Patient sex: M
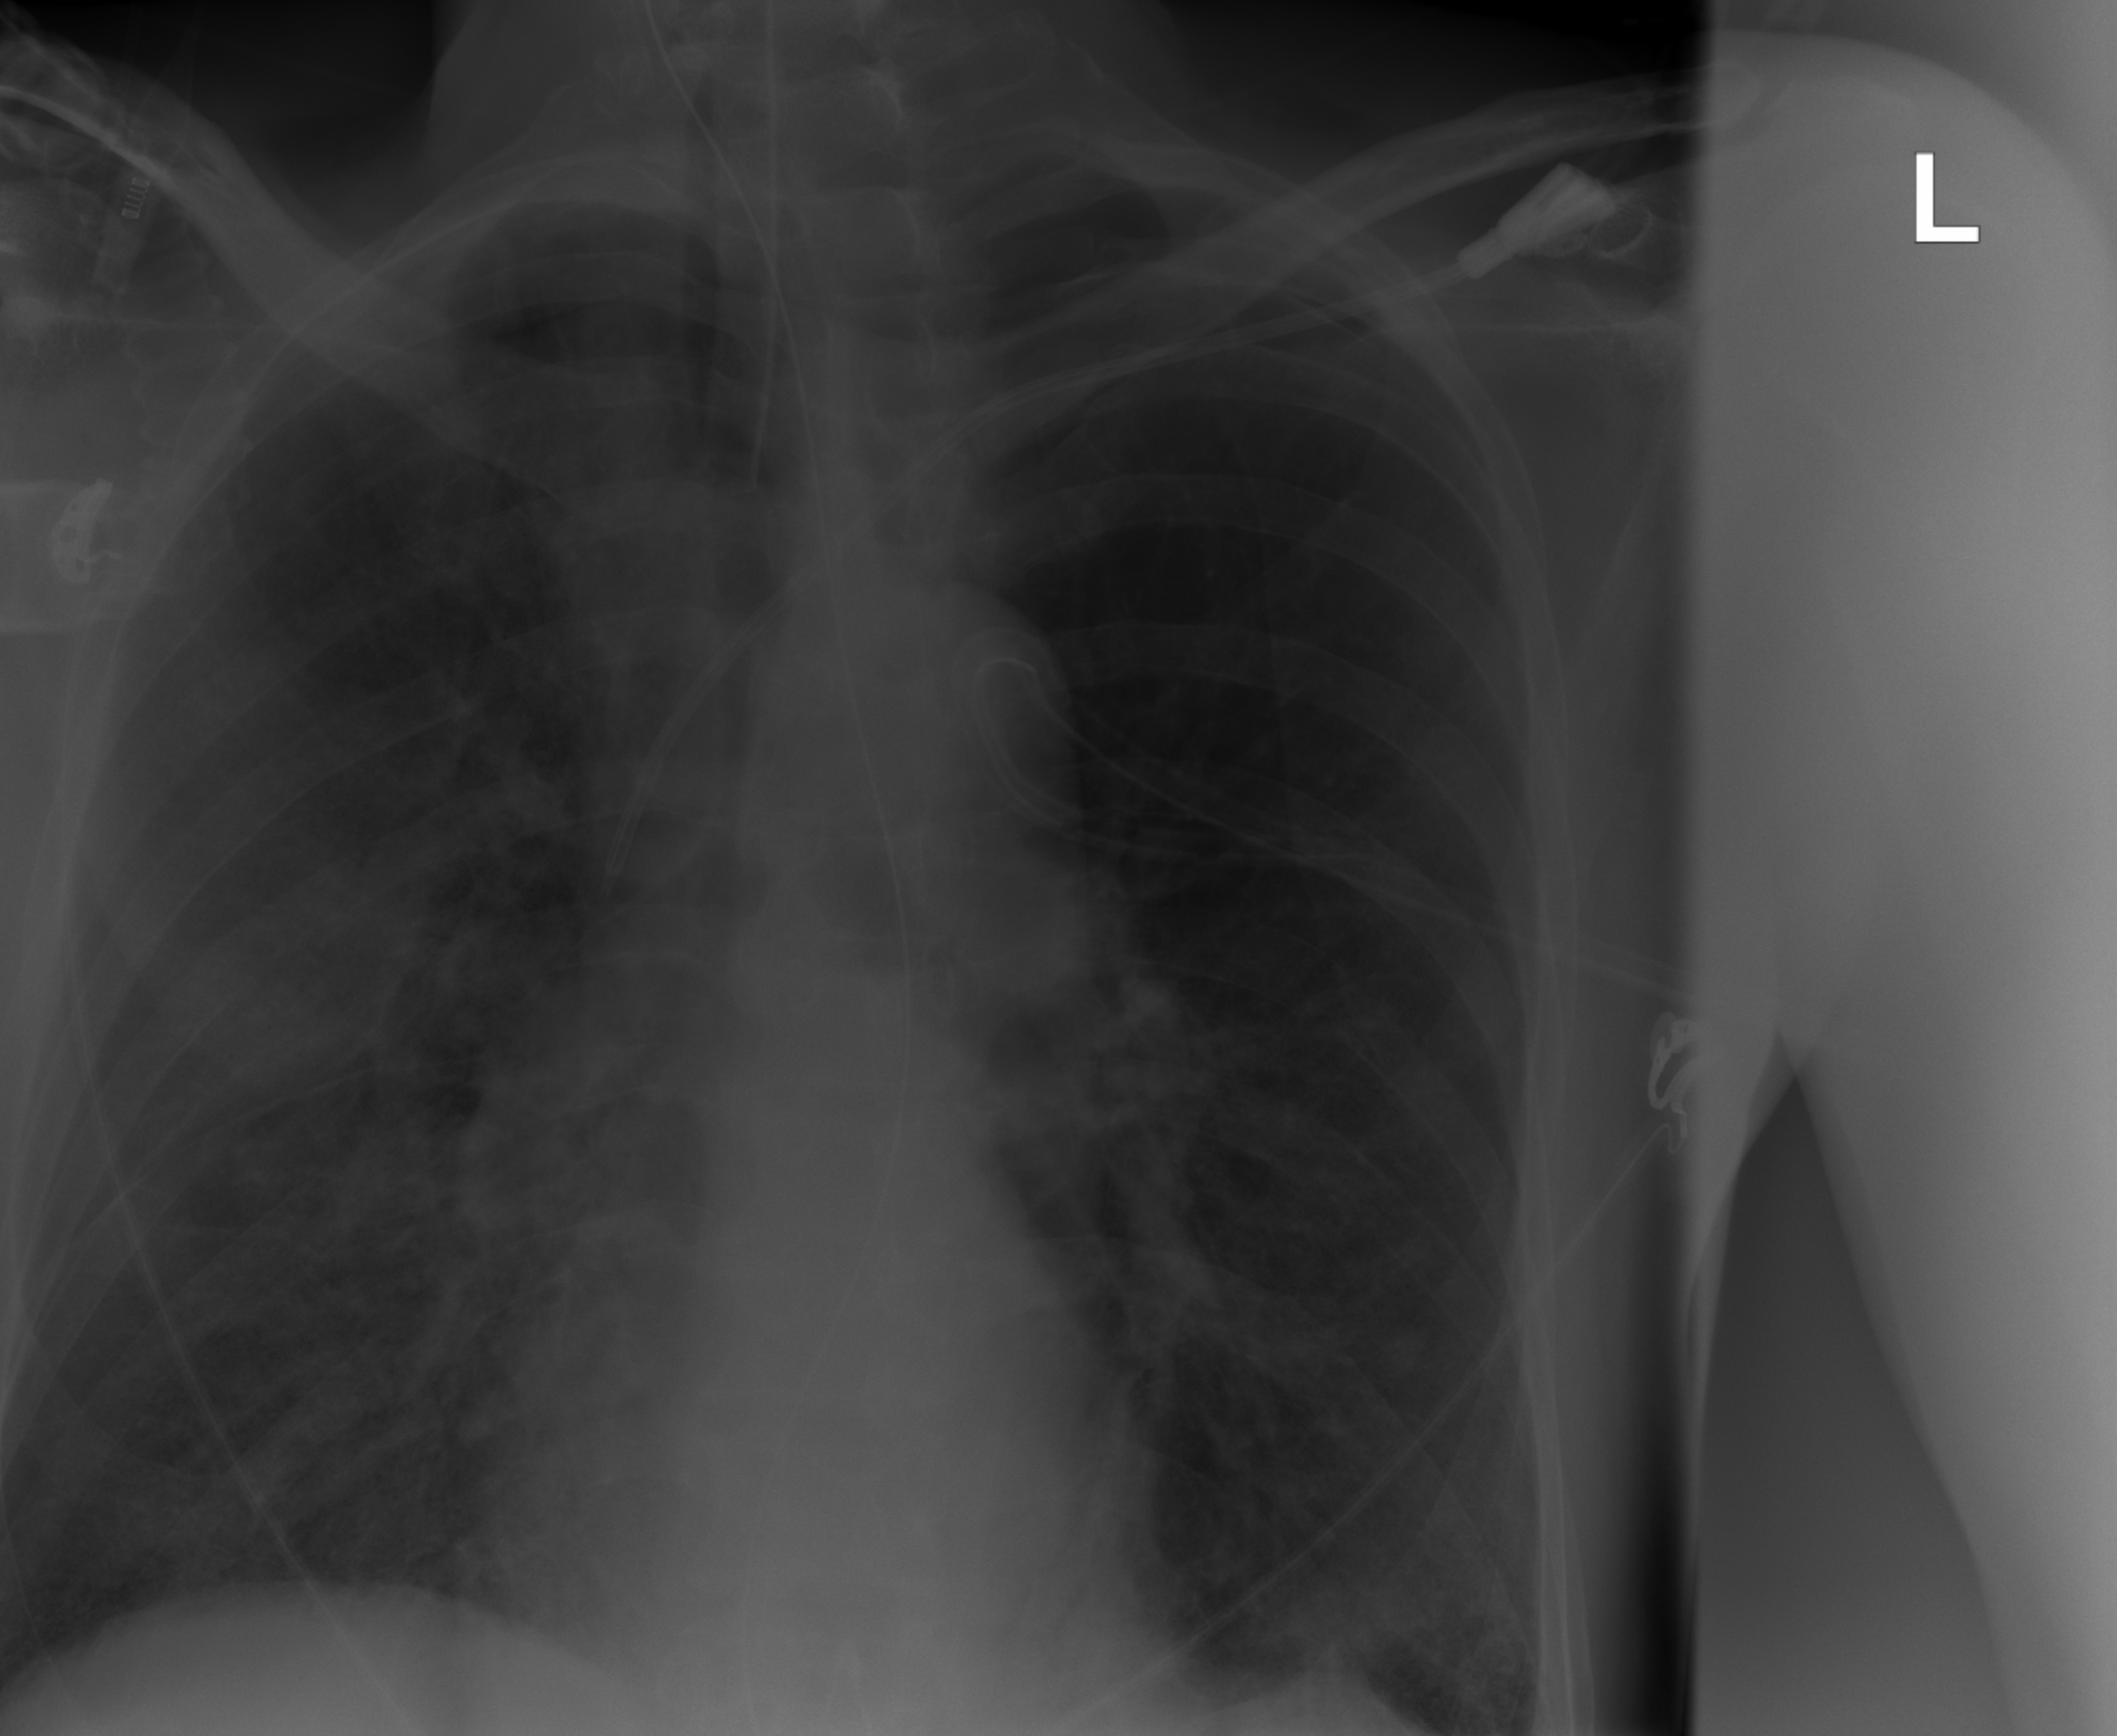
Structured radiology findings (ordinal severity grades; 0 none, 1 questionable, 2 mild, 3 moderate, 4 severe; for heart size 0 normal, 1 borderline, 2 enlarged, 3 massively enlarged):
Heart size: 0
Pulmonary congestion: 0
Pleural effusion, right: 0
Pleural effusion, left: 1
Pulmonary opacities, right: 3
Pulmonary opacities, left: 3
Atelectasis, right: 2
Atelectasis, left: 2